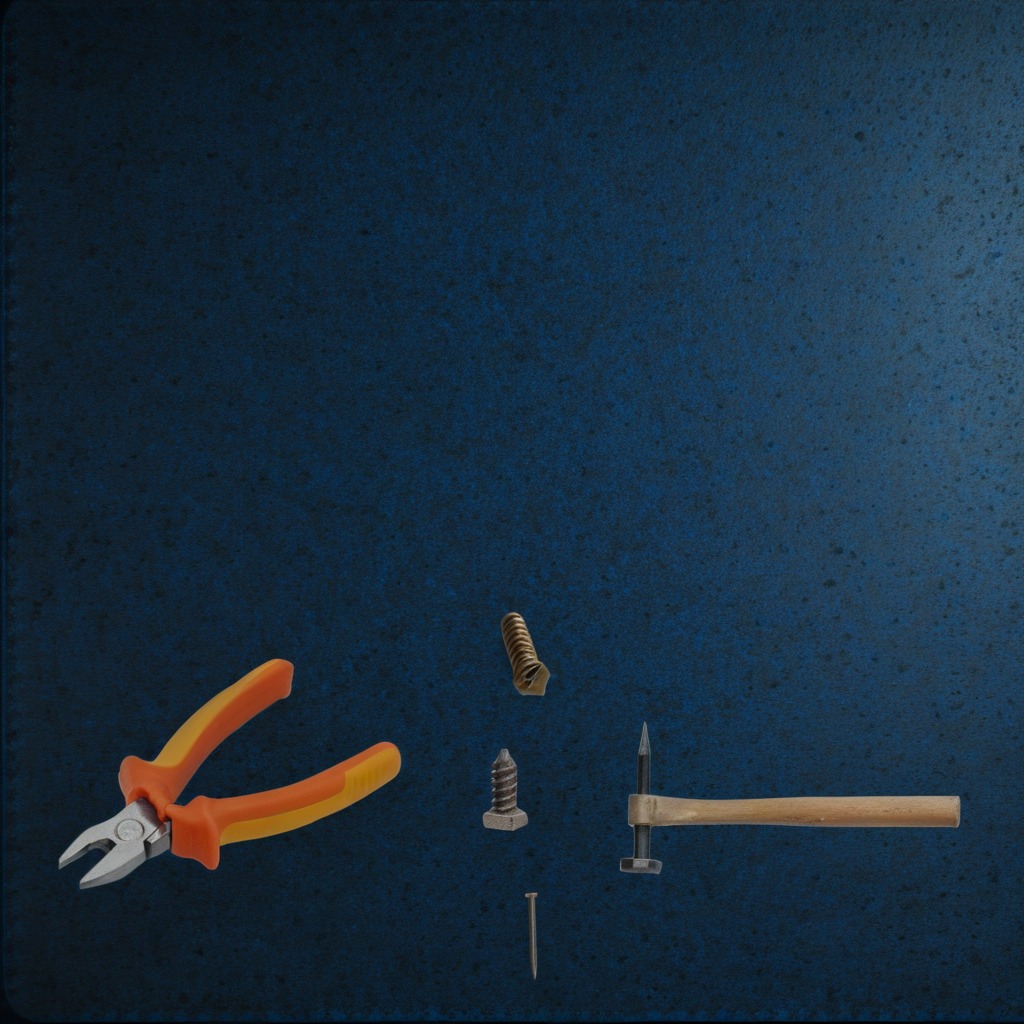
A hammer, an iron nail, a metal machine screw, a coiled metal spring, and a pair of pliers are lying on the granite tabletop.